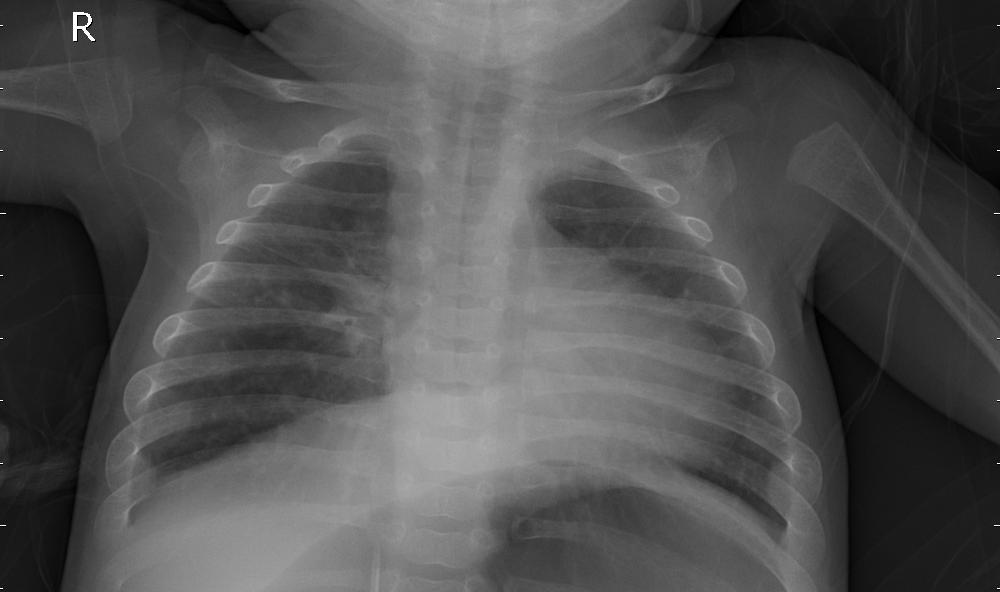
Diagnosis: PNEUMONIA